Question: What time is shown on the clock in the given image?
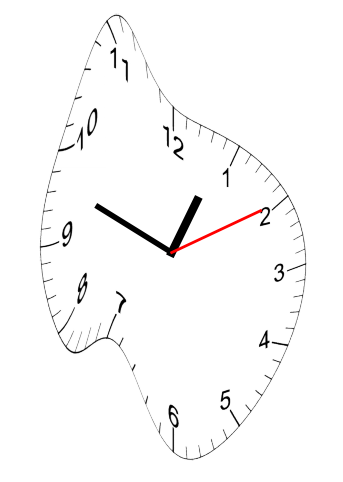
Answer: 12:48:10